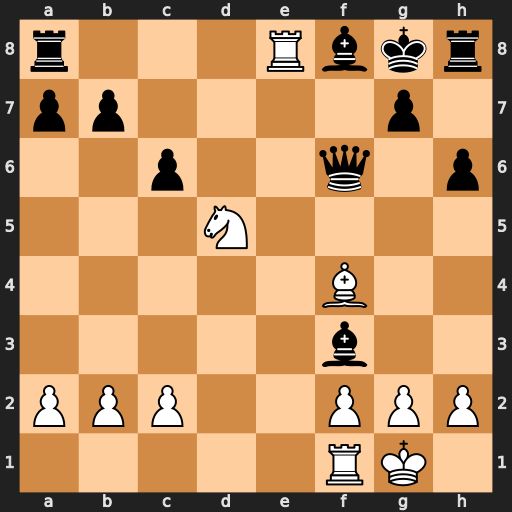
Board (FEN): r3Rbkr/pp4p1/2p2q1p/3N4/5B2/5b2/PPP2PPP/5RK1
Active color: w
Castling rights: -
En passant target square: -
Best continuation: Nxf6+ gxf6 Rxa8